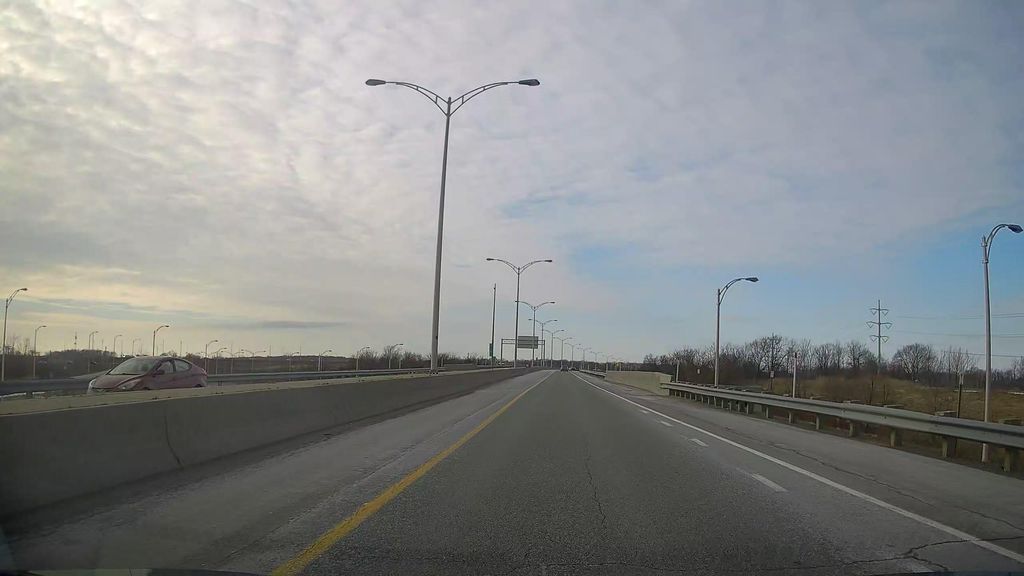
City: montreal